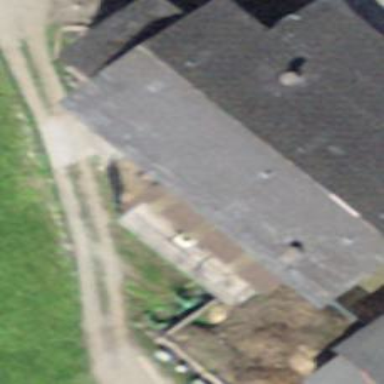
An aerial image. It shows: Hut.